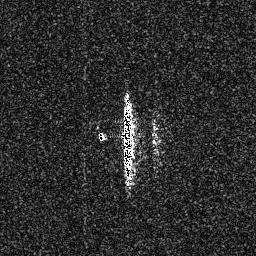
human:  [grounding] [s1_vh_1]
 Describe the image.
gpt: In the satellite image, there is  <ref>1 large ship </ref> <box>[[46, 35, 53, 73, 0]]</box> located at center.